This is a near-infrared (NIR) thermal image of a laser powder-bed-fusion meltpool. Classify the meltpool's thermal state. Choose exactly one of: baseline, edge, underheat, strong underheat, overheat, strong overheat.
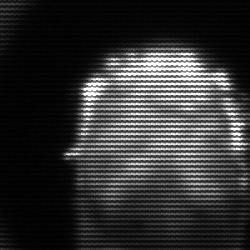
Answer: baseline